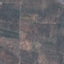
Label: PermanentCrop